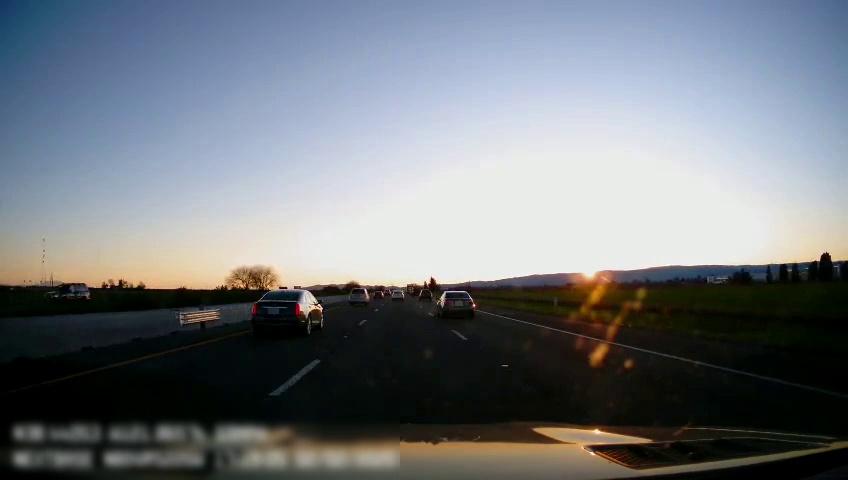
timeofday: Dusk/Dawn/Twilight
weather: Sunny
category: Drivable Space
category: Vehicles | SUV
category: Vehicles | SUV
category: Vehicles | Car
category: Vehicles | Car
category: Vehicles | SUV
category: Vehicles | Car
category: Vehicles | Car
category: Lanes | Current Lane
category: Lanes | Alternate Lane
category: Lanes | Alternate Lane
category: Lanes | Alternate Lane